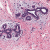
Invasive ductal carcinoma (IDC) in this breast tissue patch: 0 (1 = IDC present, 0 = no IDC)